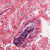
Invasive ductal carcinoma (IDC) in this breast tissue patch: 0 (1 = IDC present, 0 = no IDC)